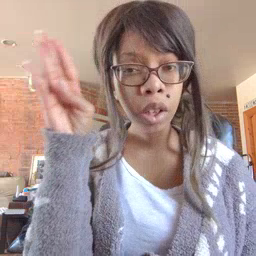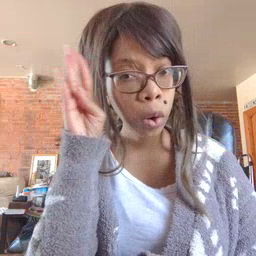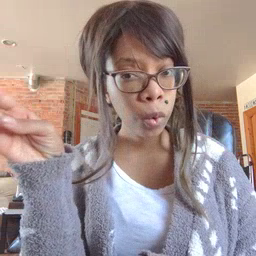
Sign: hello